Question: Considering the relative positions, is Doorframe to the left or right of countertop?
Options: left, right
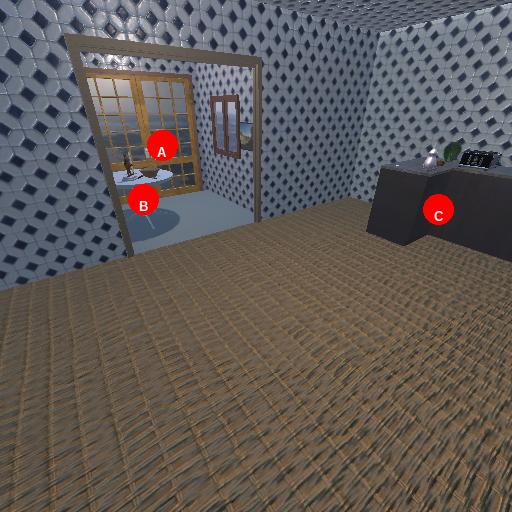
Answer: left